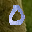
Label: 0